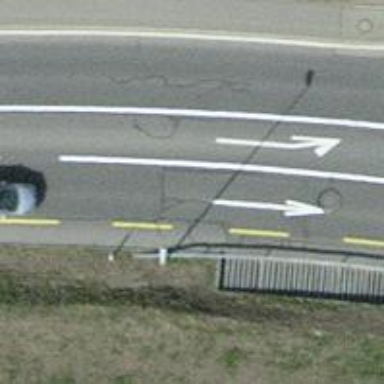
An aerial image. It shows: Secondary road with asphalt surface and dedicated cycle lane on the left.